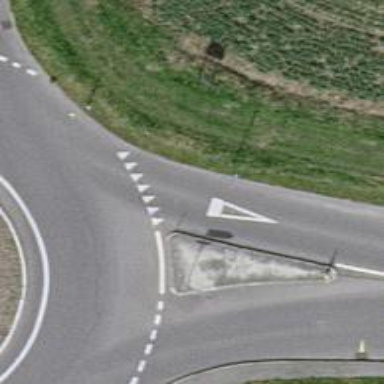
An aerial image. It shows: Road with "give way" sign.